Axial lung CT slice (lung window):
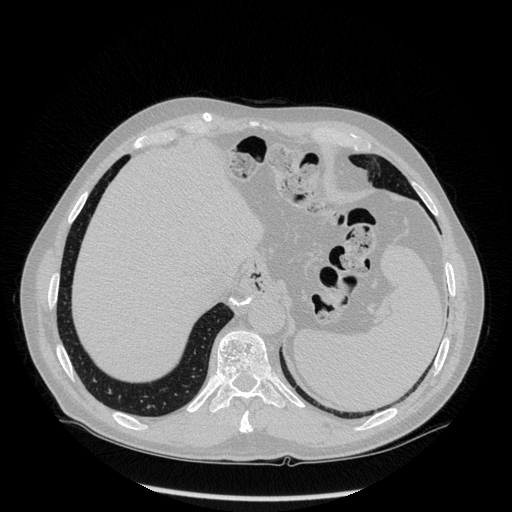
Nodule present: no